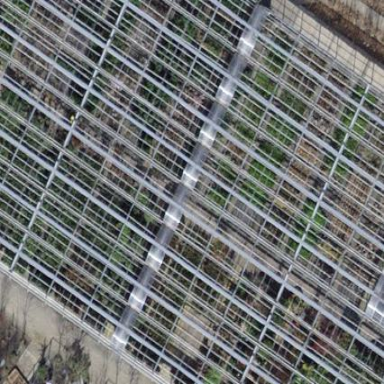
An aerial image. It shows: Greenhouse.